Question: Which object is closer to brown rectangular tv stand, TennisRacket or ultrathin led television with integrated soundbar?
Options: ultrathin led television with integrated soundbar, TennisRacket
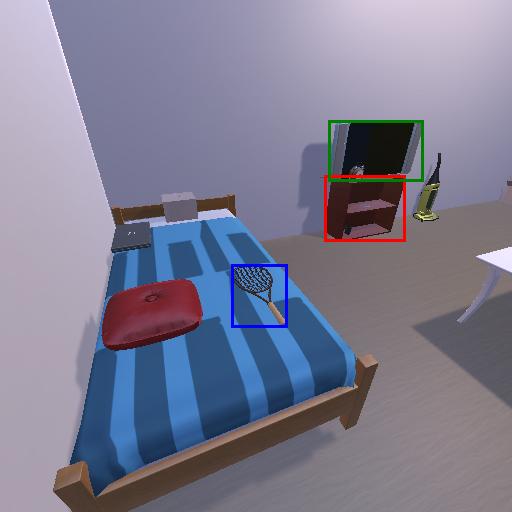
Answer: ultrathin led television with integrated soundbar